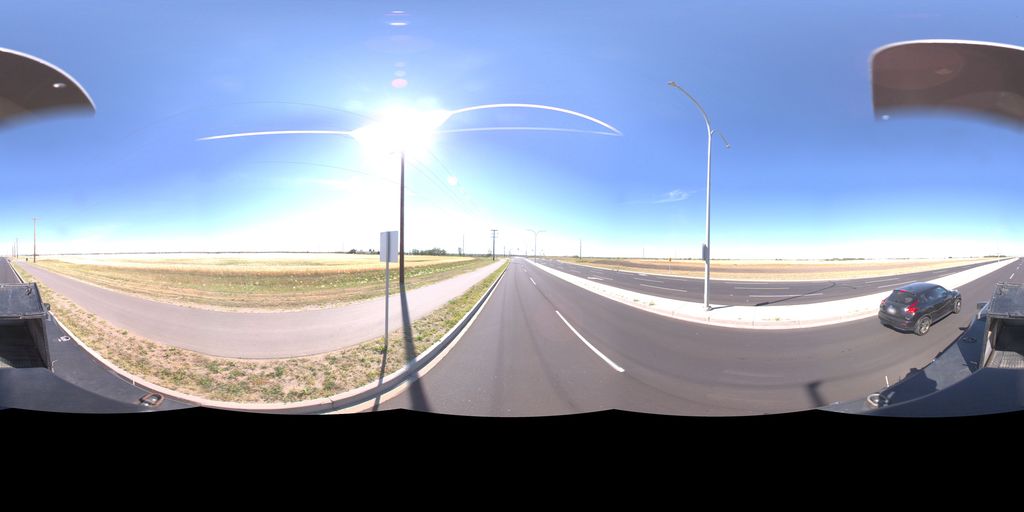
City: saskatoon